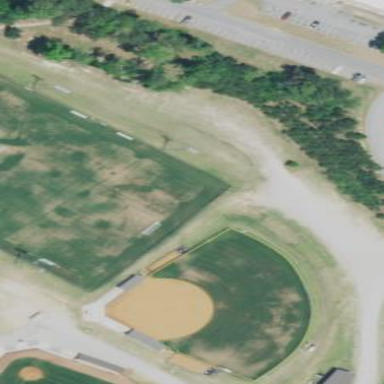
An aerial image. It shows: Softball pitch for leisure land activities.